Field crop: maize
Growth stage: 1
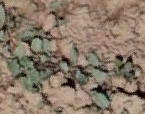
Species: convolvulus